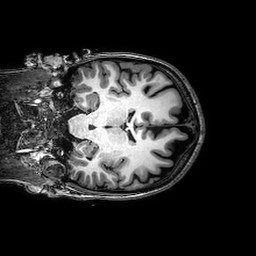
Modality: T1w
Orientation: coronal
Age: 30
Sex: female
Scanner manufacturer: philips
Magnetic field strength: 3 T
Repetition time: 0.008351 s
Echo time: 0.00385 s